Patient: sex M, age 83
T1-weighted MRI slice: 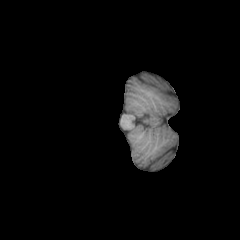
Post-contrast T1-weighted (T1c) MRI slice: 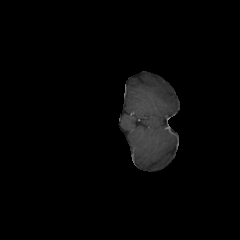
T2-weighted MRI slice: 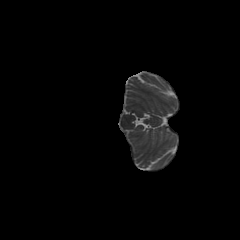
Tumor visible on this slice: no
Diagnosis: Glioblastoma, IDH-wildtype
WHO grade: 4